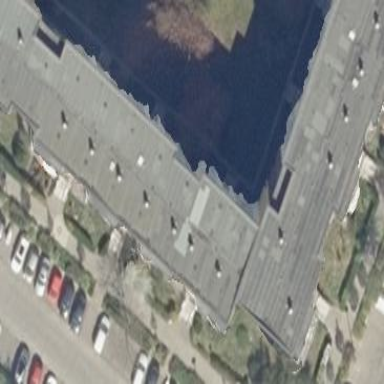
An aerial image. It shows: Apartment building with flat roof.